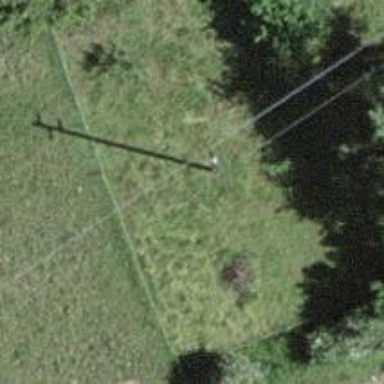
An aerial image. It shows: Power pole.